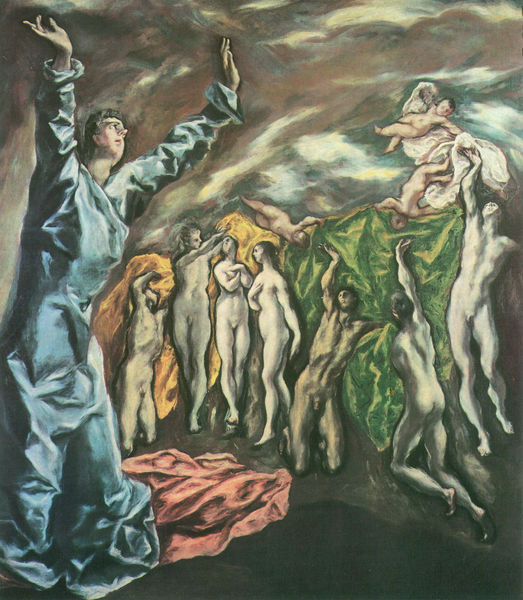
Titel: Das fünfte Siegel der Apokalypse
Künstler: El Greco
Standort: New York (New York)
Institution: The Metropolitan Museum of Art
Schlagwörter: akt, blau, dunkel, gemälde, gewitter, himmel, körper, mann, nackt, schatten, weiß, wolken, akte, frauen, gelb, grün, menschen, braun, frau, geste, grau, kleider, licht, männer, nacht, orange, schwarz, skizze, szene, rot, tuch, jung, arme, falten, gesicht, kleidung, stehen, hände, erde, wind, pastos, rauch, boden, gewand, stoff, tücher, gewänder, kind, rosa, fliegen, kinder, engel, beine, bewölkt, spanien, füße, welle, düster, baby, figuren, sturm, unruhe, woge, grazien, nackte, knie, scham, sog, nacktheit, penis, mond, motiv, expressionistisch, schweben, acryl, knien, gestik, beten, gebet, expressiv, manierismus, knieend, fall, sturz, knieen, religiös, bleich, anbetung, el greco, biblisch, drama, sakral, decken, pathos, atlas, negel, bethlehem, greco, recken, toledo, intervall, kreidig, lange körper, nach greco, neo rauch, prosaisch, überlängte figuren, blau düster, nackt kleidung, dunkel schwarz